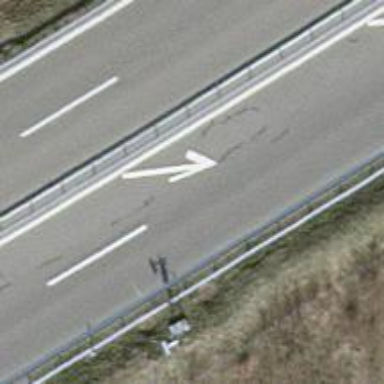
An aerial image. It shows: Trunk highway.